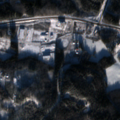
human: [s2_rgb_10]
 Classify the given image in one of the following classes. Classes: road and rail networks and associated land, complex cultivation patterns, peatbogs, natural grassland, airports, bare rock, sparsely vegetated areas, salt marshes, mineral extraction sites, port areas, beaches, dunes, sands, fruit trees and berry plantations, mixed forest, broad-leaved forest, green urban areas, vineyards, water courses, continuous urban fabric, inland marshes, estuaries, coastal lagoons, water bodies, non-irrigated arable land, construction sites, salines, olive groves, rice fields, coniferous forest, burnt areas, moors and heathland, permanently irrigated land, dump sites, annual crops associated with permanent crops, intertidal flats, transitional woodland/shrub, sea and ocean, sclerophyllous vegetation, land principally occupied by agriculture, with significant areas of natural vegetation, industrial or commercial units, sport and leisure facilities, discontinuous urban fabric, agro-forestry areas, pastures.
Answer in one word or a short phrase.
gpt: non-irrigated arable land, coniferous forest, mixed forest